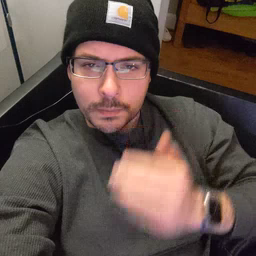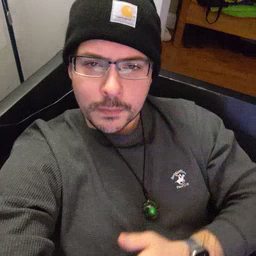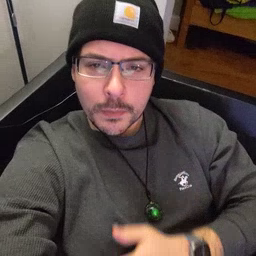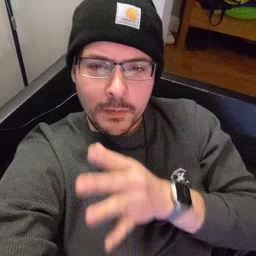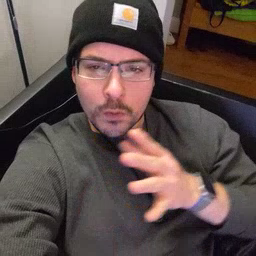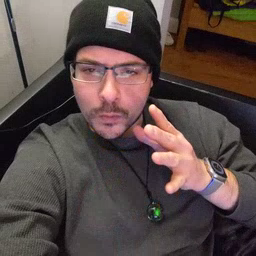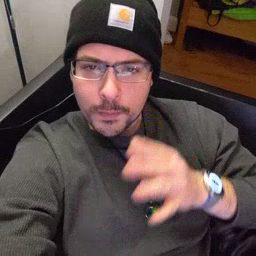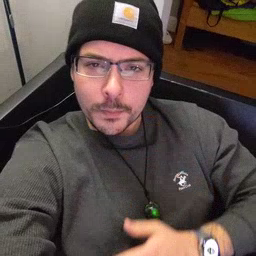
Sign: farm